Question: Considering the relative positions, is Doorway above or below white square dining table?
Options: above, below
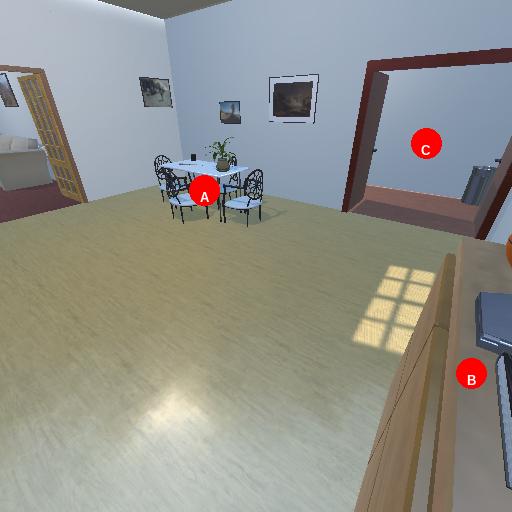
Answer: above